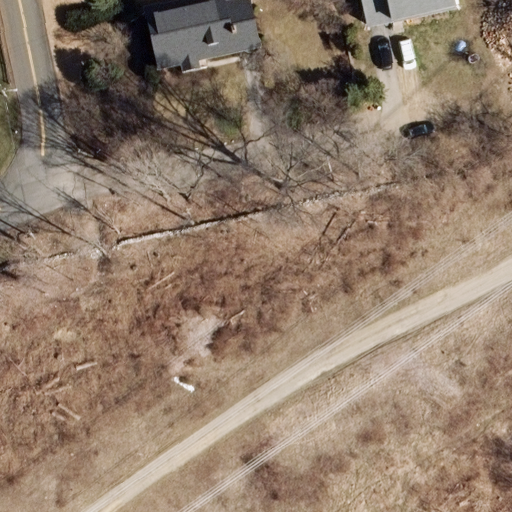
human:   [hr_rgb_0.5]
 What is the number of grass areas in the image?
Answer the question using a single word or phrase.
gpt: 0

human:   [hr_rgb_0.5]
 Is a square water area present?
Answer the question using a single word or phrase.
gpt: no

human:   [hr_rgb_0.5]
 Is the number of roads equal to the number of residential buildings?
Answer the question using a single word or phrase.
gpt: yes

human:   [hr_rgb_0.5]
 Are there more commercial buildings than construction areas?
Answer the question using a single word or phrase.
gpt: no

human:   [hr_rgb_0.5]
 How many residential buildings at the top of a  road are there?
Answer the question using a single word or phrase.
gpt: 2

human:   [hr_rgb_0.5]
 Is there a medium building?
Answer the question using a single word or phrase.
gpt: yes

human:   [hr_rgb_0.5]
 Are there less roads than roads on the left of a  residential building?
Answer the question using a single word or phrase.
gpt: no

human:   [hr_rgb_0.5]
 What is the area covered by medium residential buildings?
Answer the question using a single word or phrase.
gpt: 268m2

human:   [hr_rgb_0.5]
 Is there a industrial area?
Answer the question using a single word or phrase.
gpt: no

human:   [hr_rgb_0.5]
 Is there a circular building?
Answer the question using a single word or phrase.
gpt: no

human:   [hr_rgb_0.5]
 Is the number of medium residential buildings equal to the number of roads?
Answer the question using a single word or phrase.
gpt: no

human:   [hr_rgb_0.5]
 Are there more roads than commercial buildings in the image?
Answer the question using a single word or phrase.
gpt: yes

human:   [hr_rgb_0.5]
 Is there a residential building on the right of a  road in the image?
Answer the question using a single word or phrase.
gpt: yes

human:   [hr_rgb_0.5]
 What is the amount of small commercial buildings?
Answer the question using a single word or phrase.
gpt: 0

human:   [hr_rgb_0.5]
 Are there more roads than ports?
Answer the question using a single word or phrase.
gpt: yes

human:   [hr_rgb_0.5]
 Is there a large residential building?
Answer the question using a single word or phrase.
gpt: no

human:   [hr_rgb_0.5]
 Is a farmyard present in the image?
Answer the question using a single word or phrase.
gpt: no

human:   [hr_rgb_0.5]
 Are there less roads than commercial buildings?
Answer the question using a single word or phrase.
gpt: no

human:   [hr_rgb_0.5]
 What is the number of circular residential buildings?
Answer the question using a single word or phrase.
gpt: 0

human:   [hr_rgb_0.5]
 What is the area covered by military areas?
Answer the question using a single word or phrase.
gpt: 0m2

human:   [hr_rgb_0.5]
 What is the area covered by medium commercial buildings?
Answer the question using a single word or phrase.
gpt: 0m2

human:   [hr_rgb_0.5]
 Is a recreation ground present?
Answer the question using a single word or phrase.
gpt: no

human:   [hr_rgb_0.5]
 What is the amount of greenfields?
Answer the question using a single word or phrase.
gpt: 0

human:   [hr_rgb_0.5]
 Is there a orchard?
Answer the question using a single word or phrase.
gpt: no

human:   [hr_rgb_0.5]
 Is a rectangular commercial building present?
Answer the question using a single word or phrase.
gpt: no

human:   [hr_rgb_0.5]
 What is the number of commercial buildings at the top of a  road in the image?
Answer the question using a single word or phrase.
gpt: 0

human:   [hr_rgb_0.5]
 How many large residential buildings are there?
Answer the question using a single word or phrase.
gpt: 0

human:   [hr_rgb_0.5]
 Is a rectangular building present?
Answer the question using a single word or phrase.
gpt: yes

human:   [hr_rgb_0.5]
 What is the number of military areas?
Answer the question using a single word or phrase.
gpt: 0

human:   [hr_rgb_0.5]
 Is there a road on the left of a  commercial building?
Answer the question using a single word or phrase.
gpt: no

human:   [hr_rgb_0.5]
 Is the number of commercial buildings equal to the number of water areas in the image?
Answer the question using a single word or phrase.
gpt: yes

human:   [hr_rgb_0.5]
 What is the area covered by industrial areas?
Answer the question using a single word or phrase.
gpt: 0m2

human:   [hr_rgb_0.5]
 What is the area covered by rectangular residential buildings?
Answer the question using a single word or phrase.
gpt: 81m2

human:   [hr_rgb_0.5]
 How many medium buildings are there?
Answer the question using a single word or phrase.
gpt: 1

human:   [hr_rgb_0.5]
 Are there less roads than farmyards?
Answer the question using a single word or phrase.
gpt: no

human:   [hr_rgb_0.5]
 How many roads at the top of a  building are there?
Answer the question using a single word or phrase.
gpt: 0